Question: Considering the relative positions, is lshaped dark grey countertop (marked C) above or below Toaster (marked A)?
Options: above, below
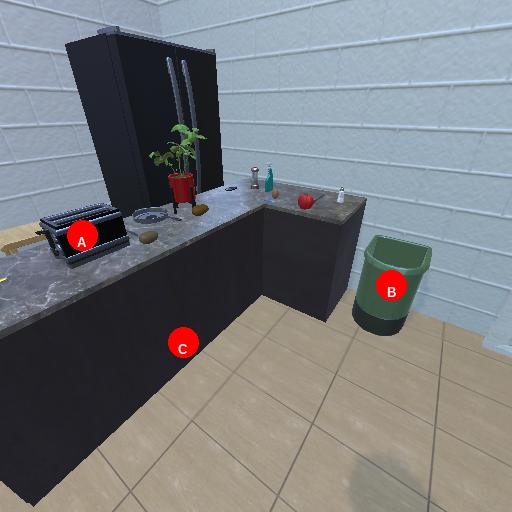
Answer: above